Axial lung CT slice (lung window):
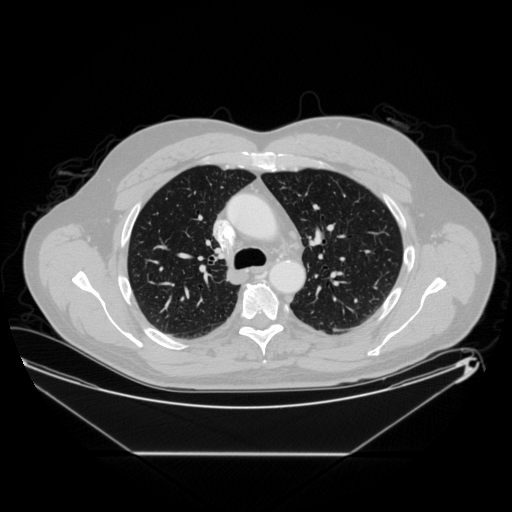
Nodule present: no